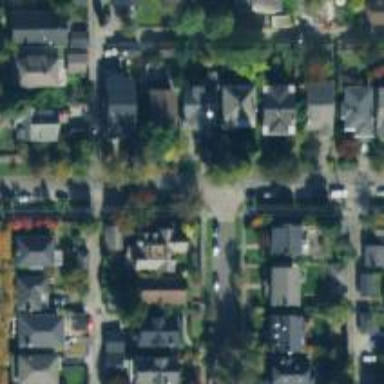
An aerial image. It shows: Residential road with separate sidewalk.